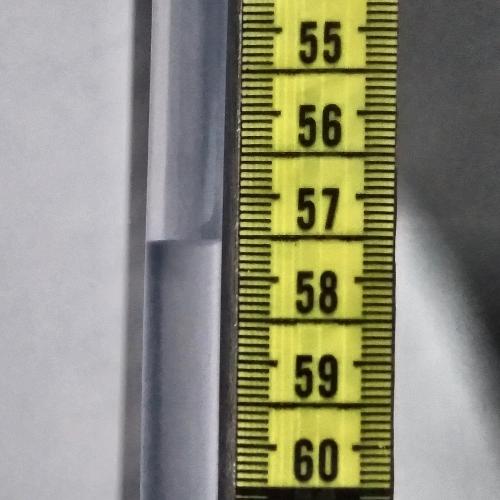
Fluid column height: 57.5 cm